Interaction volume radius: 10 \u00c5
Interaction volume height: 15 \u00c5
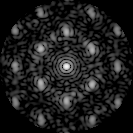
Disorder parameter: 0.4261